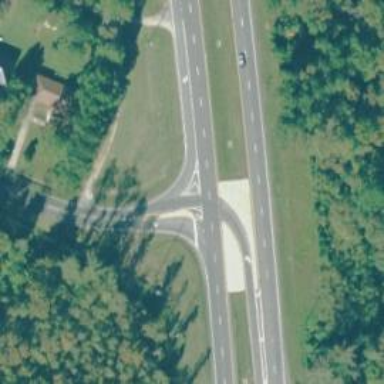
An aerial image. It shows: Asphalt trunk link road.